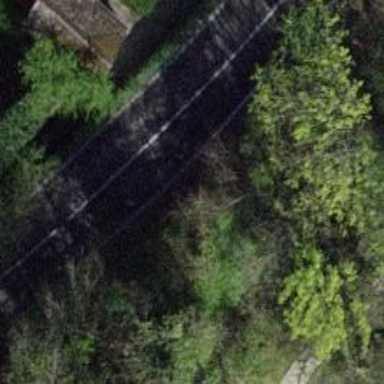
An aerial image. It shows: Hedge acting as barrier.